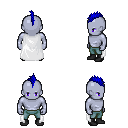
a pixel art fantasy rpg character, male body template, dark elf, purple skin, white cape, teal pants, blue mohawk hairstyle, black shoes, four views (front, back, left, right), 2x2 character sprite sheet, small pixel art, hard edges, no anti-aliasing